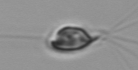
Label: Chrysochromulina